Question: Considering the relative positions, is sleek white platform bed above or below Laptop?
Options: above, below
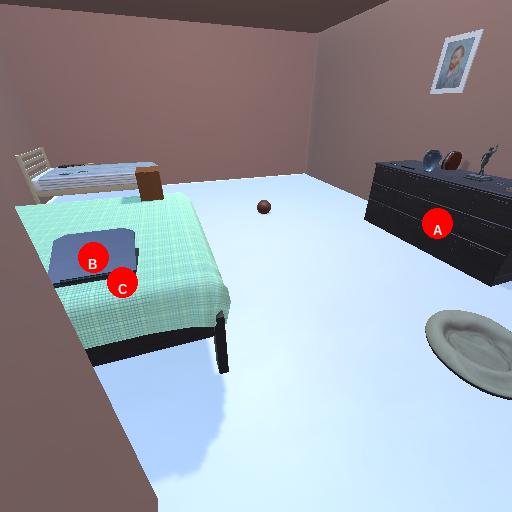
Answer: above